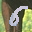
Label: 6